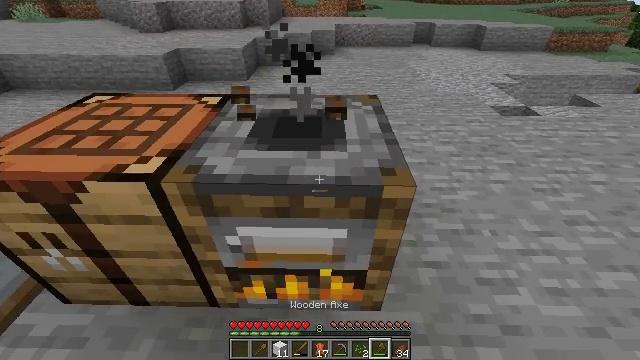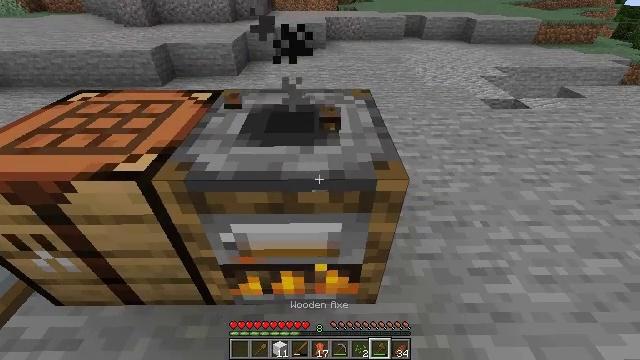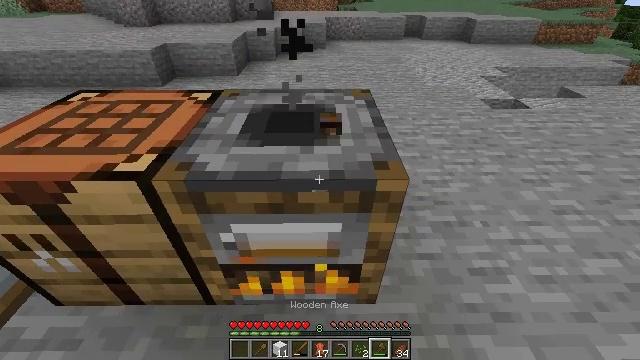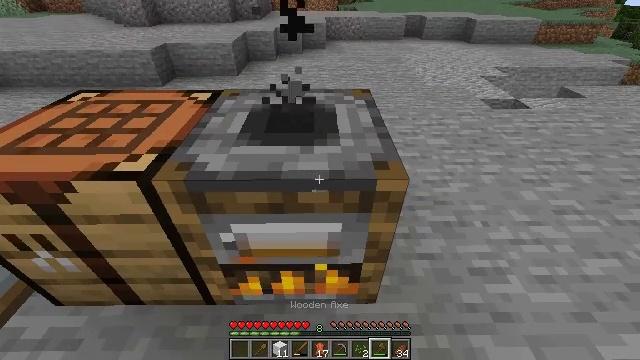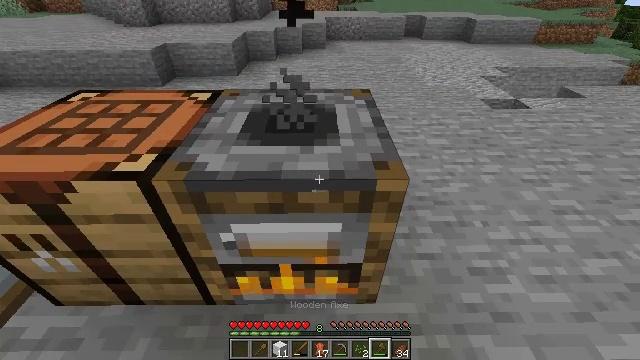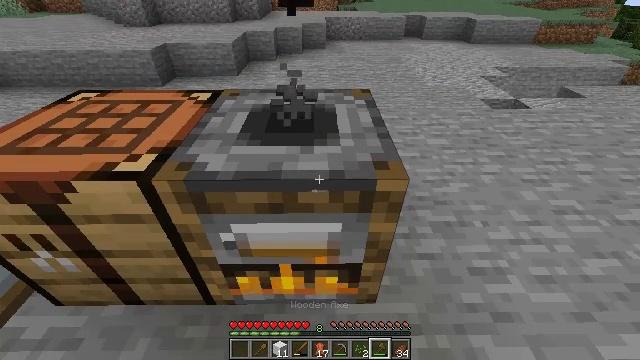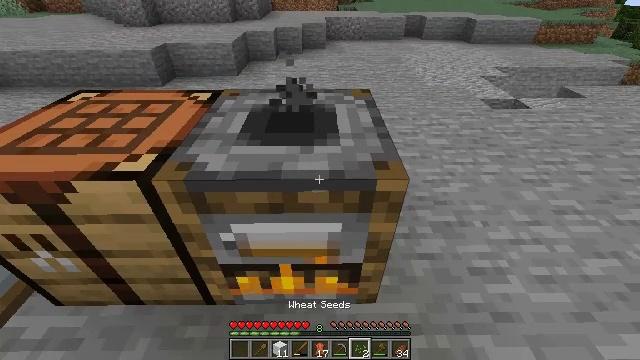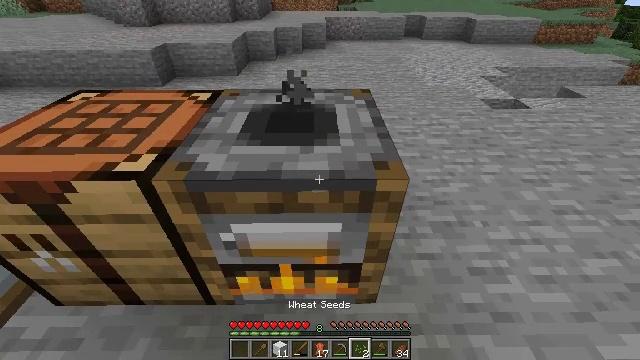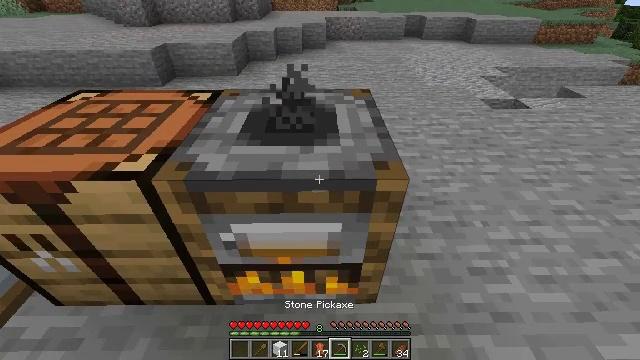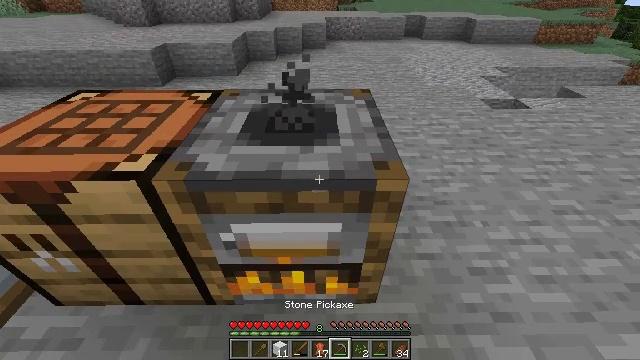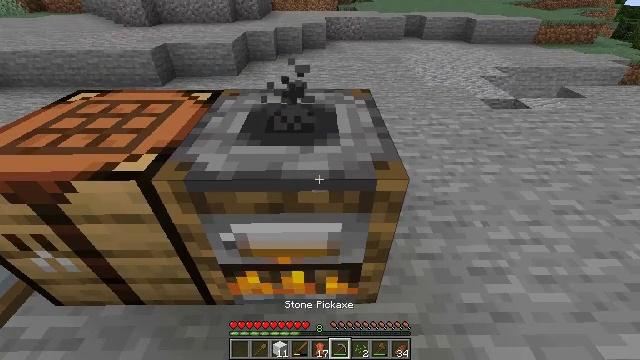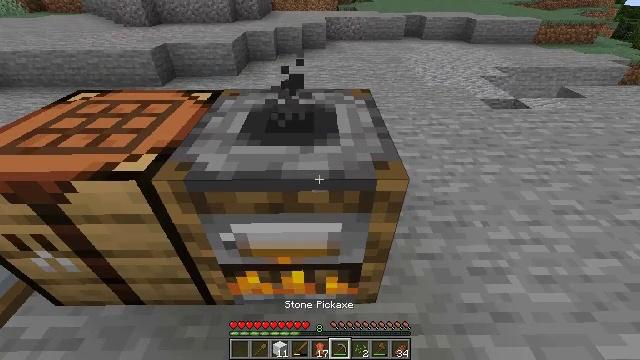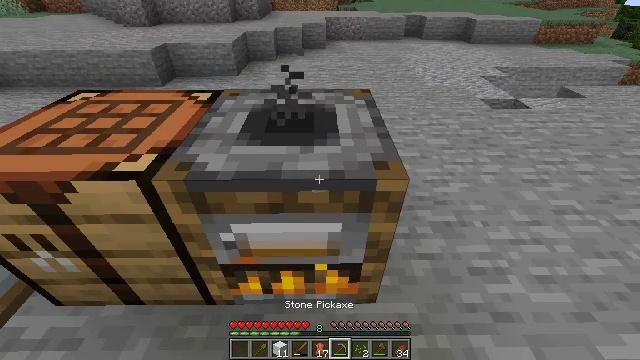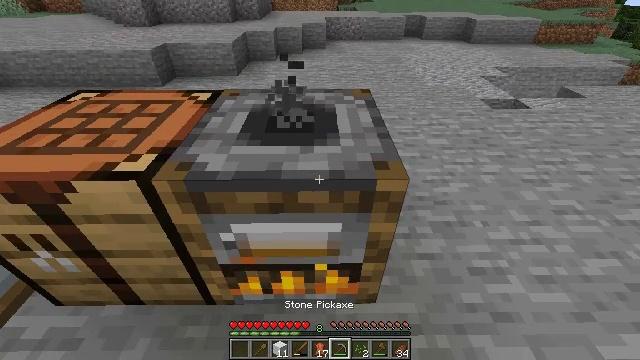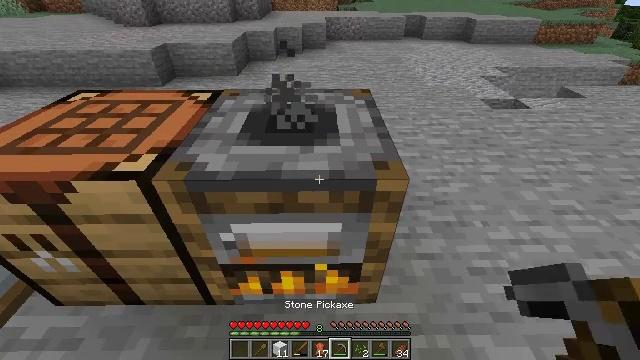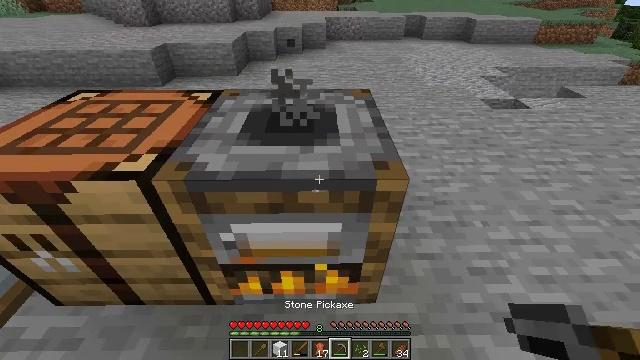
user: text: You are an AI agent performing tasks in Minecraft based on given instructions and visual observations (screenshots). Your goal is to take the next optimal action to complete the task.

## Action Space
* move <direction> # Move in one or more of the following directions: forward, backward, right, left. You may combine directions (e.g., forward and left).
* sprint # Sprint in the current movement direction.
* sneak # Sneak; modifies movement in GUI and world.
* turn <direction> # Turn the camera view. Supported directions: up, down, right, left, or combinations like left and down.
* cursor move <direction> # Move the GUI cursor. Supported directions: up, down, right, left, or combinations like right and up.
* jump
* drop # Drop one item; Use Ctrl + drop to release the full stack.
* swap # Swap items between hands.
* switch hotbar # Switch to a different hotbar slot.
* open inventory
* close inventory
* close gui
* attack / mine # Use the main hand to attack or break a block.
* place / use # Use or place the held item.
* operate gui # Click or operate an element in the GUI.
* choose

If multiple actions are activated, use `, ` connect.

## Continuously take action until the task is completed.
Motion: motion action
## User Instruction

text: Destroy the smoker to move it.
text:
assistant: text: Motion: turn right and down
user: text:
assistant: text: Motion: no_op
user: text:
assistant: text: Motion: no_op
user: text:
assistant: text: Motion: no_op
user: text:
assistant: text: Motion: no_op
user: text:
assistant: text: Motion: no_op
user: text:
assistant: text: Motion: no_op
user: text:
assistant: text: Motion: no_op
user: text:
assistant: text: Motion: no_op
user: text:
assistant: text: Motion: no_op
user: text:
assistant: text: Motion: no_op
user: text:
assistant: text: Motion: no_op
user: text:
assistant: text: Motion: no_op
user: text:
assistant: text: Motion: no_op
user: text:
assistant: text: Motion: no_op
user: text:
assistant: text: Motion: no_op
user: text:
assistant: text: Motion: attack / mine
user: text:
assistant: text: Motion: attack / mine
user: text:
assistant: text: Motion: attack / mine
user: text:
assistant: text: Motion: attack / mine
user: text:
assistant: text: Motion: attack / mine
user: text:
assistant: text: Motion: attack / mine
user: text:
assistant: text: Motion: attack / mine
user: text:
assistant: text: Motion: attack / mine
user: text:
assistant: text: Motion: attack / mine
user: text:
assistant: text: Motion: attack / mine
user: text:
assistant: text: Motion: attack / mine
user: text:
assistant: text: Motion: attack / mine
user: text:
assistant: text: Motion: attack / mine
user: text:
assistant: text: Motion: attack / mine